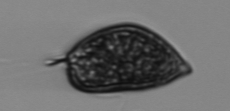
Label: Prorocentrum_micans